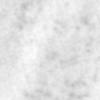
Label: no_change